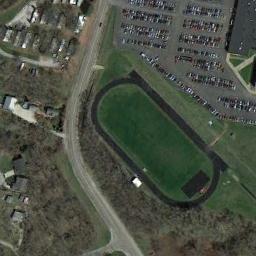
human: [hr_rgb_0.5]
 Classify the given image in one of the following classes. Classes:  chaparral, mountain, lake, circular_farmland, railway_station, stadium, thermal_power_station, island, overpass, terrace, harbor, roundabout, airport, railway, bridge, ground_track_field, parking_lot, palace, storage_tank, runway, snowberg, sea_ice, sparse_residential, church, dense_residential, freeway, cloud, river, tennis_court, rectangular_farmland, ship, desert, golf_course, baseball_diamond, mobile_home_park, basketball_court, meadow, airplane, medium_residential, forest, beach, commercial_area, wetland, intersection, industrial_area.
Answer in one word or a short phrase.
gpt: ground_track_field